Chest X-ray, AP view. Patient: 44 years old, sex M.
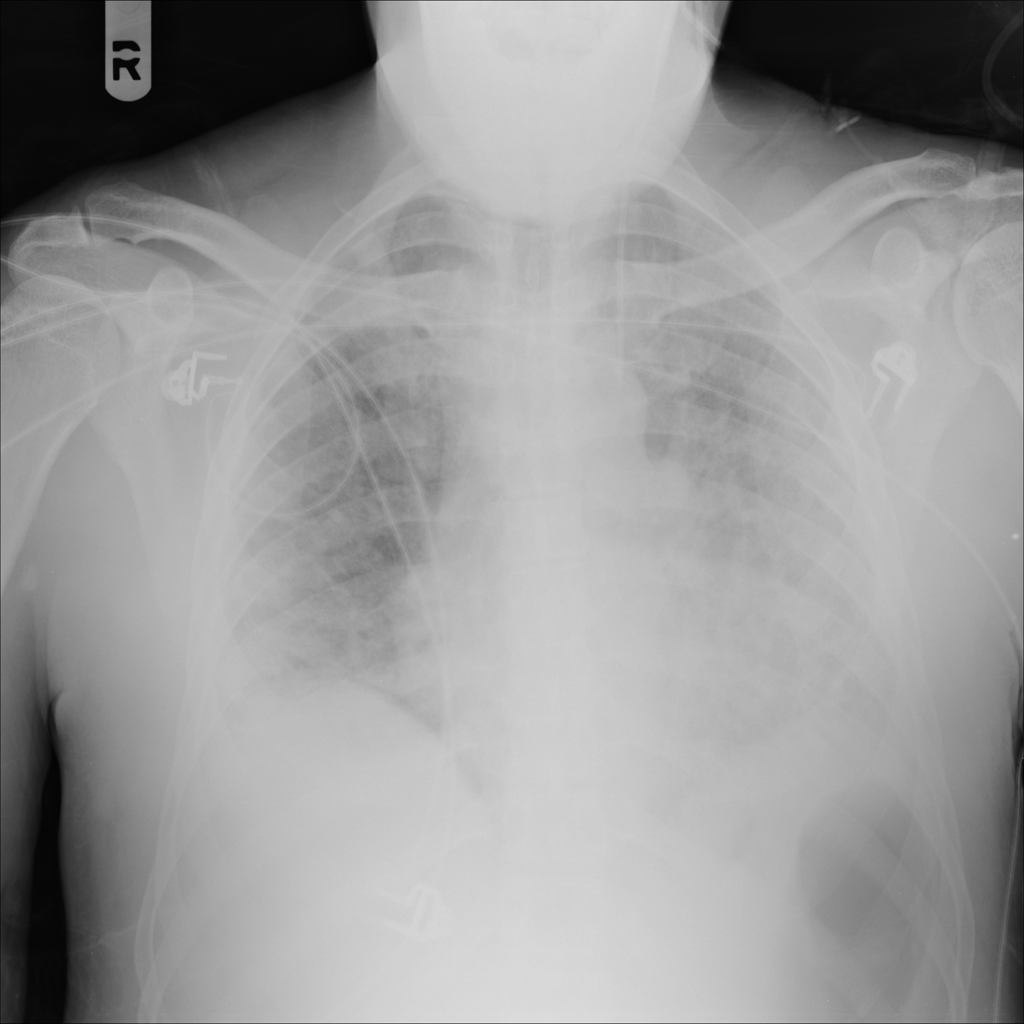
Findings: Infiltration